Question: I just installed the 'ParseFacebookUtils' pod via CocoaPods. In it brought multiple warnings which can be viewed below:

Are these warnings things I can deal with, or should I simply accept the fact they use deprecated methods?
Would it be wise to go into the pod myself and change it?
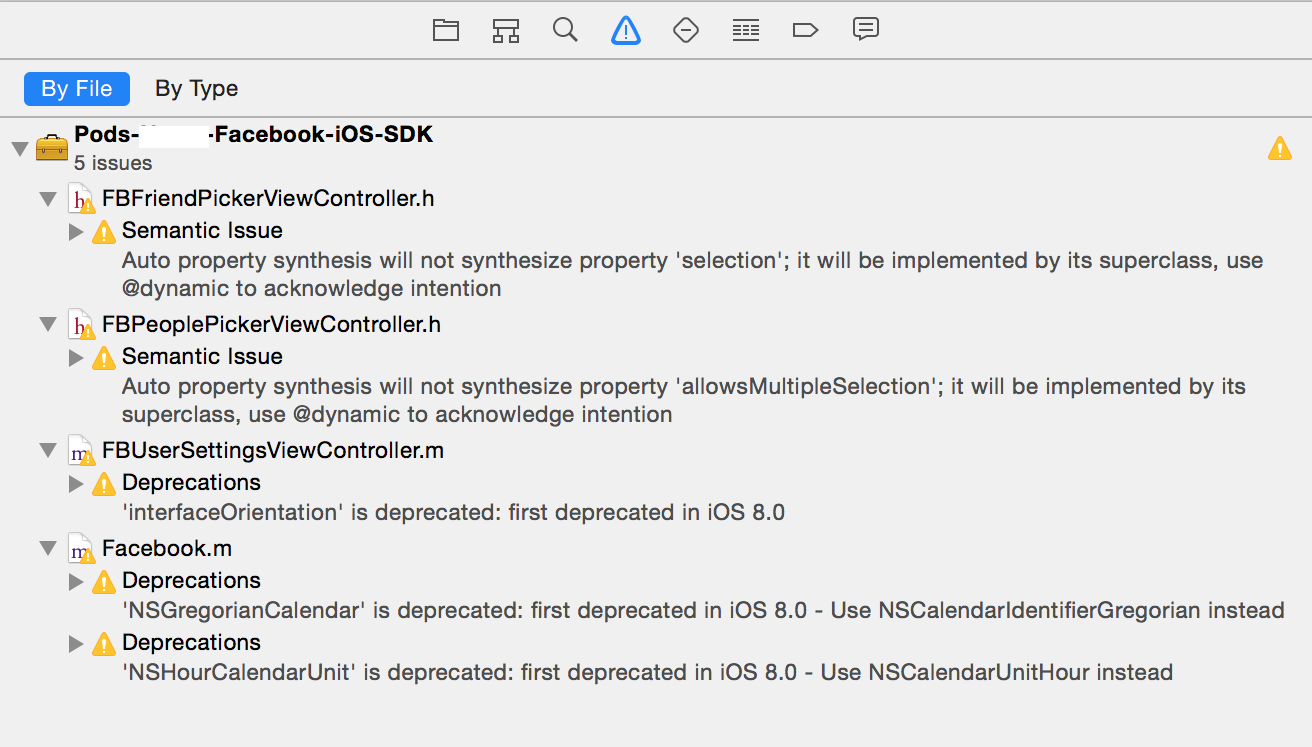
Answer: The podfile in question has deprecated in favour of 'ParseFacebookUtilsV4' at the time of writing.